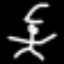
Label: angel